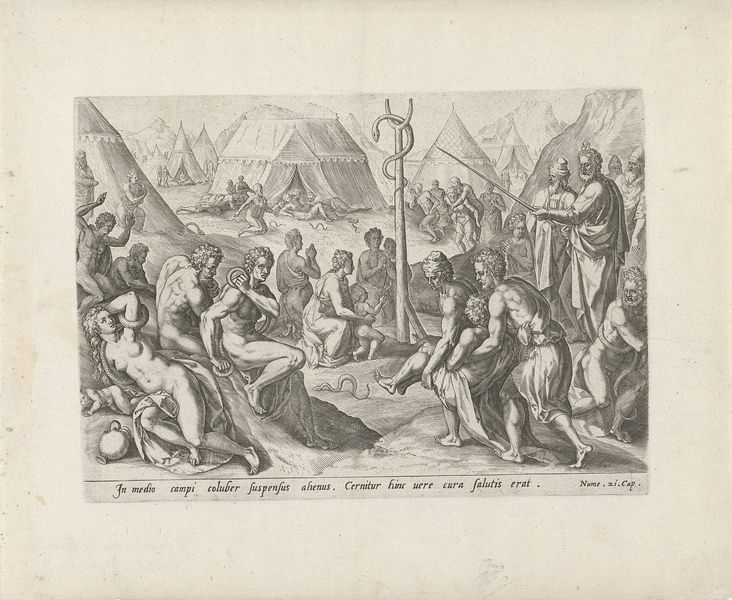
Titel: Oprichting van de koperen slang
Künstler: Johann (I) Sadeler
Standort: Amsterdam
Institution: Rijksmuseum
Schlagwörter: mann, nackt, weiß, frauen, menschen, frau, grau, männer, schwarz, zeichnung, tier, hinrichtung, kleidung, leiche, tragen, gewand, kind, stock, krug, holzschnitt, stab, wüste, graphik, platz, angst, column, crowd, men, women, black, woman, print, pot, ring, unbekleidet, ringe, pfahl, druck, schwarz weiss, radierung, stich, gefahr, panik, schlange, jagd, antik, apokalypse, hölle, classical, gods, greek, hell, man, naked, nude, nudity, roman, versuchung, hill, griechenland, schlangen, child, drawing, kupferstich, black and white, scarf, etching, beard, devil, story, snakes, dead, zelt, zelte, lager, human, ancient, agora, war, god, sper, tent, pointing, carry, carrying, gift, pest, stick, classicizing, pfal, vergiftet, latin, text, rings, snake, greece, pole, muscles, suffering, zeltplatz, dead body, bearded, gladiator, torture, eve, wounded, apollo, hermes, tents, sin, jugs, teaching, medicine, heal, yoke, engaging, campi, dfhbfd, sffg, nyptum, apotheker, greets, caduses